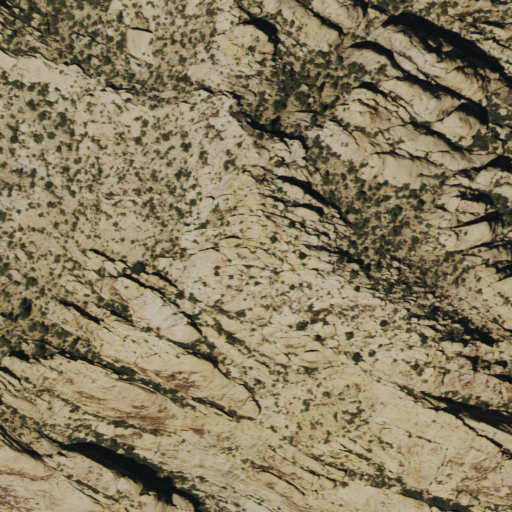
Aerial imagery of mountain in Nevada named White Rock Hills containing shrub, grassland, barren land, and evergreen forest